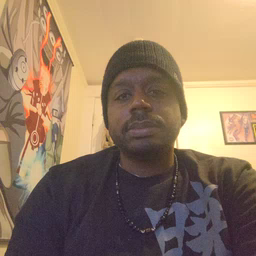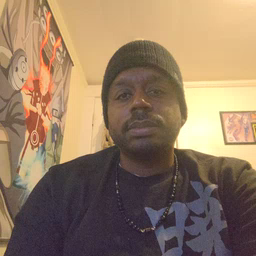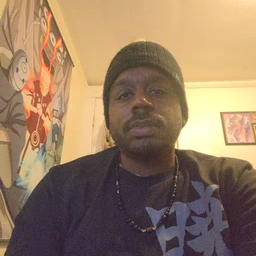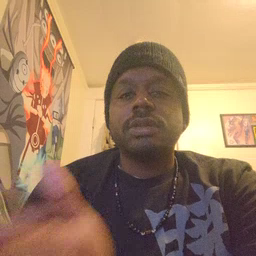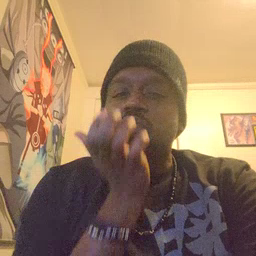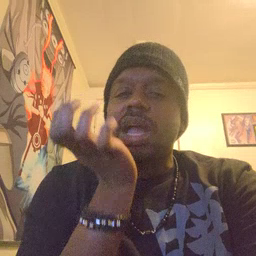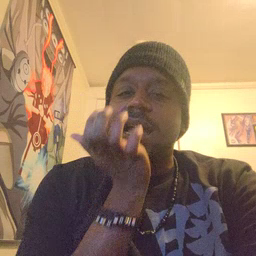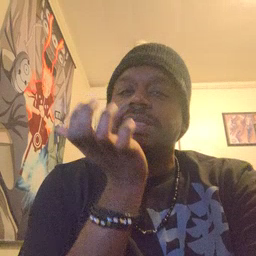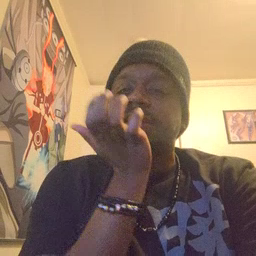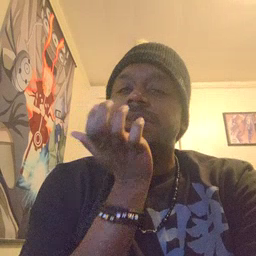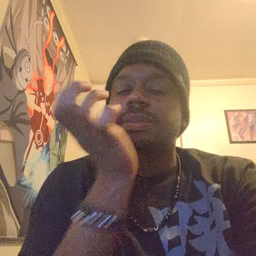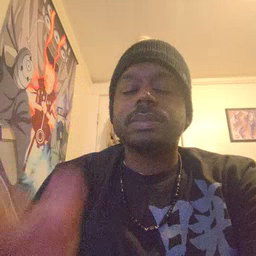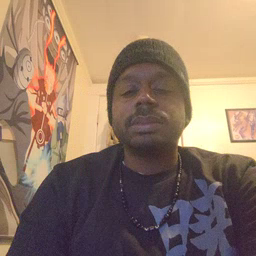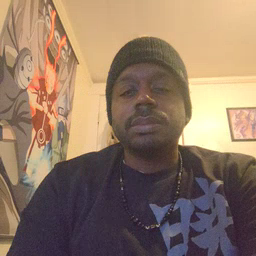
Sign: grass